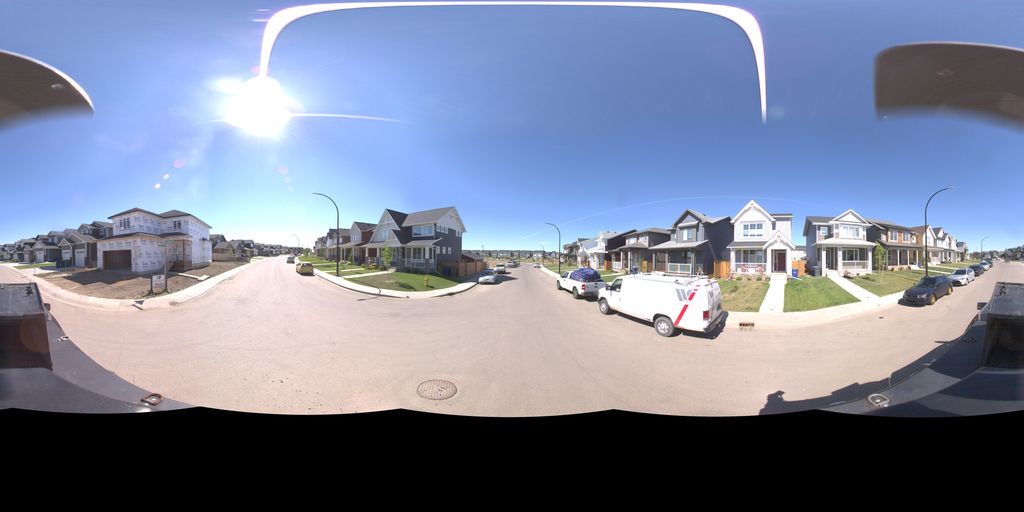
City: saskatoon